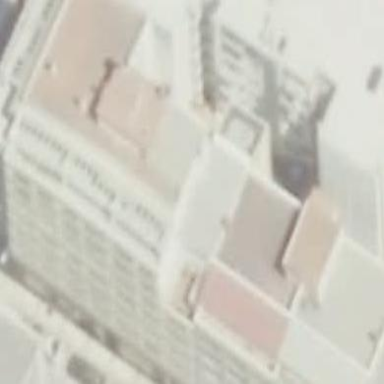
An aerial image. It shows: Part of building.